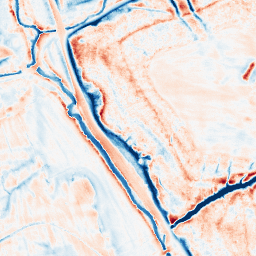
Category: edge_preserving
Decomposition family: anisotropic_diffusion
Decomposition parameters: iterations: 50
kappa: 100
gamma: 0.2
Upsampling method: lanczos
Upsampling parameters: scale: 8
Upsampling scale: 8